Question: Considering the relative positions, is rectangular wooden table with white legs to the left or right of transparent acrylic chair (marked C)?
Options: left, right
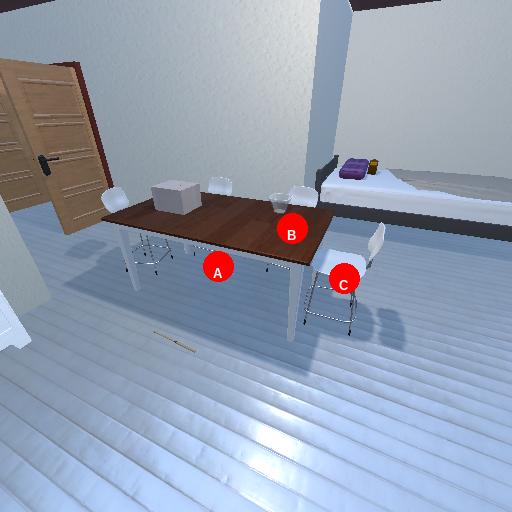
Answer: left